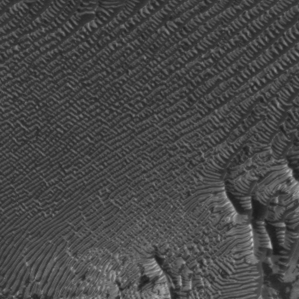
Label: frost